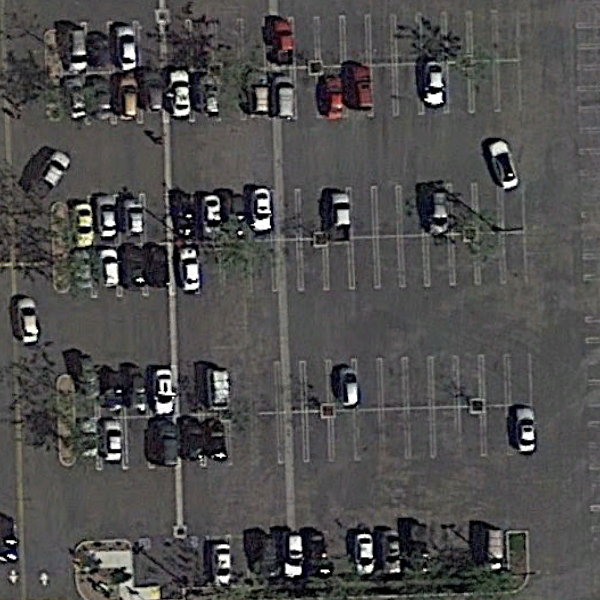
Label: Parking